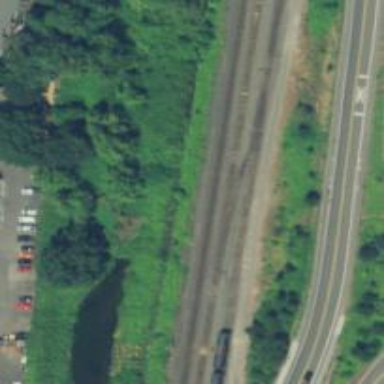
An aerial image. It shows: Railway siding for service.